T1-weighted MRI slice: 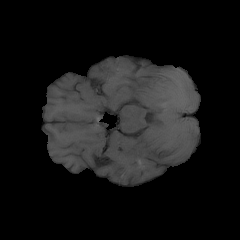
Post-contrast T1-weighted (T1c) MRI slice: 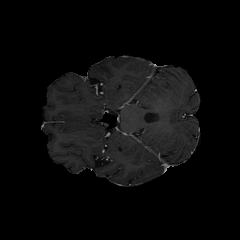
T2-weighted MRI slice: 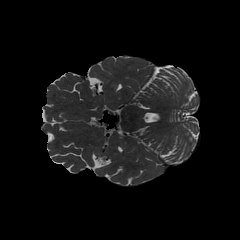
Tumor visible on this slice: no